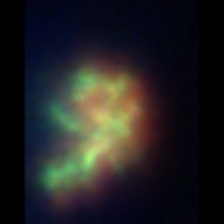
Taxon: Unknown_detritus
Group: Unknown